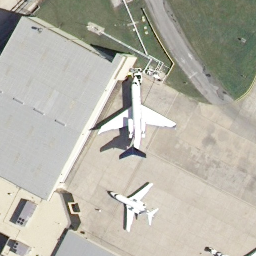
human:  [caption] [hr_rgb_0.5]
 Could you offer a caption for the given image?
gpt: There is two airplanes in the airport .

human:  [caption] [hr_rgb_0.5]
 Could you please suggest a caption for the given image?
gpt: Two airplanes with different size are stopped at the airport .

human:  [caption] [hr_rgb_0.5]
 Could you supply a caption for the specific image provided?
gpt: A big airplane and a small one are stopped at the airport .

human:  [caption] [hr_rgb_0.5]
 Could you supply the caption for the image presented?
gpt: Two airplanes are stopped at the airport .

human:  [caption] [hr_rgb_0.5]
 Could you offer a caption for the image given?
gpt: Two airplanes with different size are stopped at the airport .